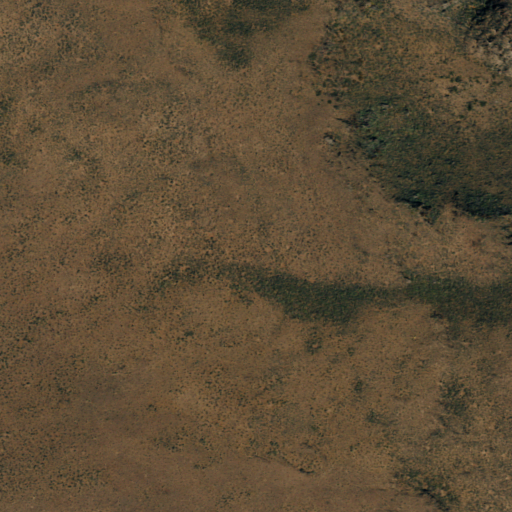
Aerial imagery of mountains in Nevada named Idaho Canyon Range containing only shrub